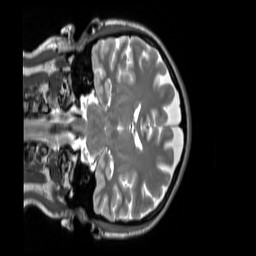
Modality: T2w
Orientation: coronal
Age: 31
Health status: ill
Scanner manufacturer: siemens
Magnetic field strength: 3 T
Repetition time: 2.8 s
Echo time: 0.326 s